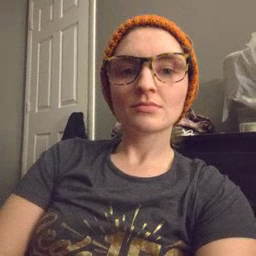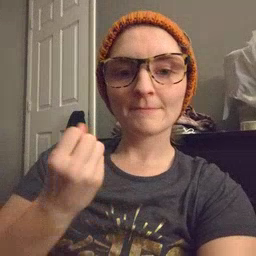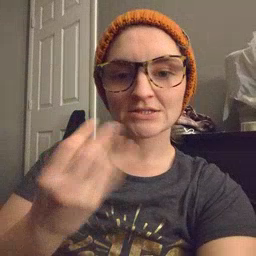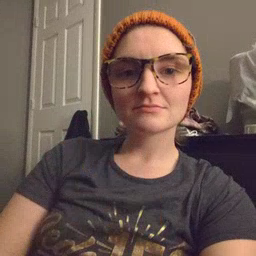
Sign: many